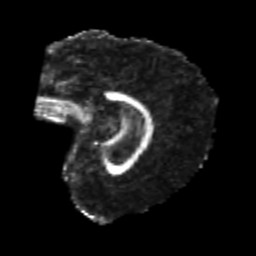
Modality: FA
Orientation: sagittal
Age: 24
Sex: female
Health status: healthy
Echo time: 0.074 s